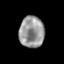
Tissue: prostate
Cell type: Epithelial cells
Senescence score: 0.3312
Nuclear area (px): 770
Mean DAPI intensity: 149.929